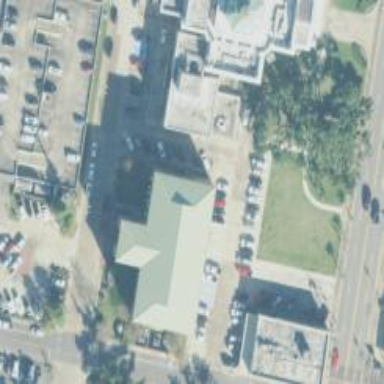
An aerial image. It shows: Government office.